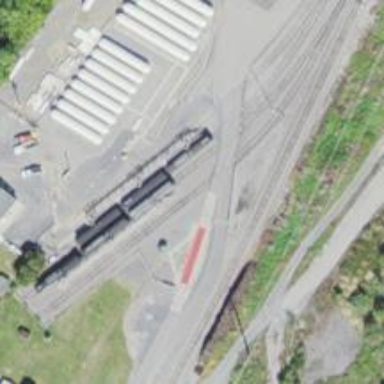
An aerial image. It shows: Railway level crossing.